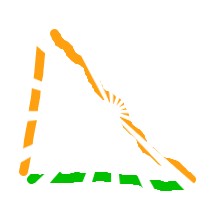
Shape: triangle